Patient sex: M
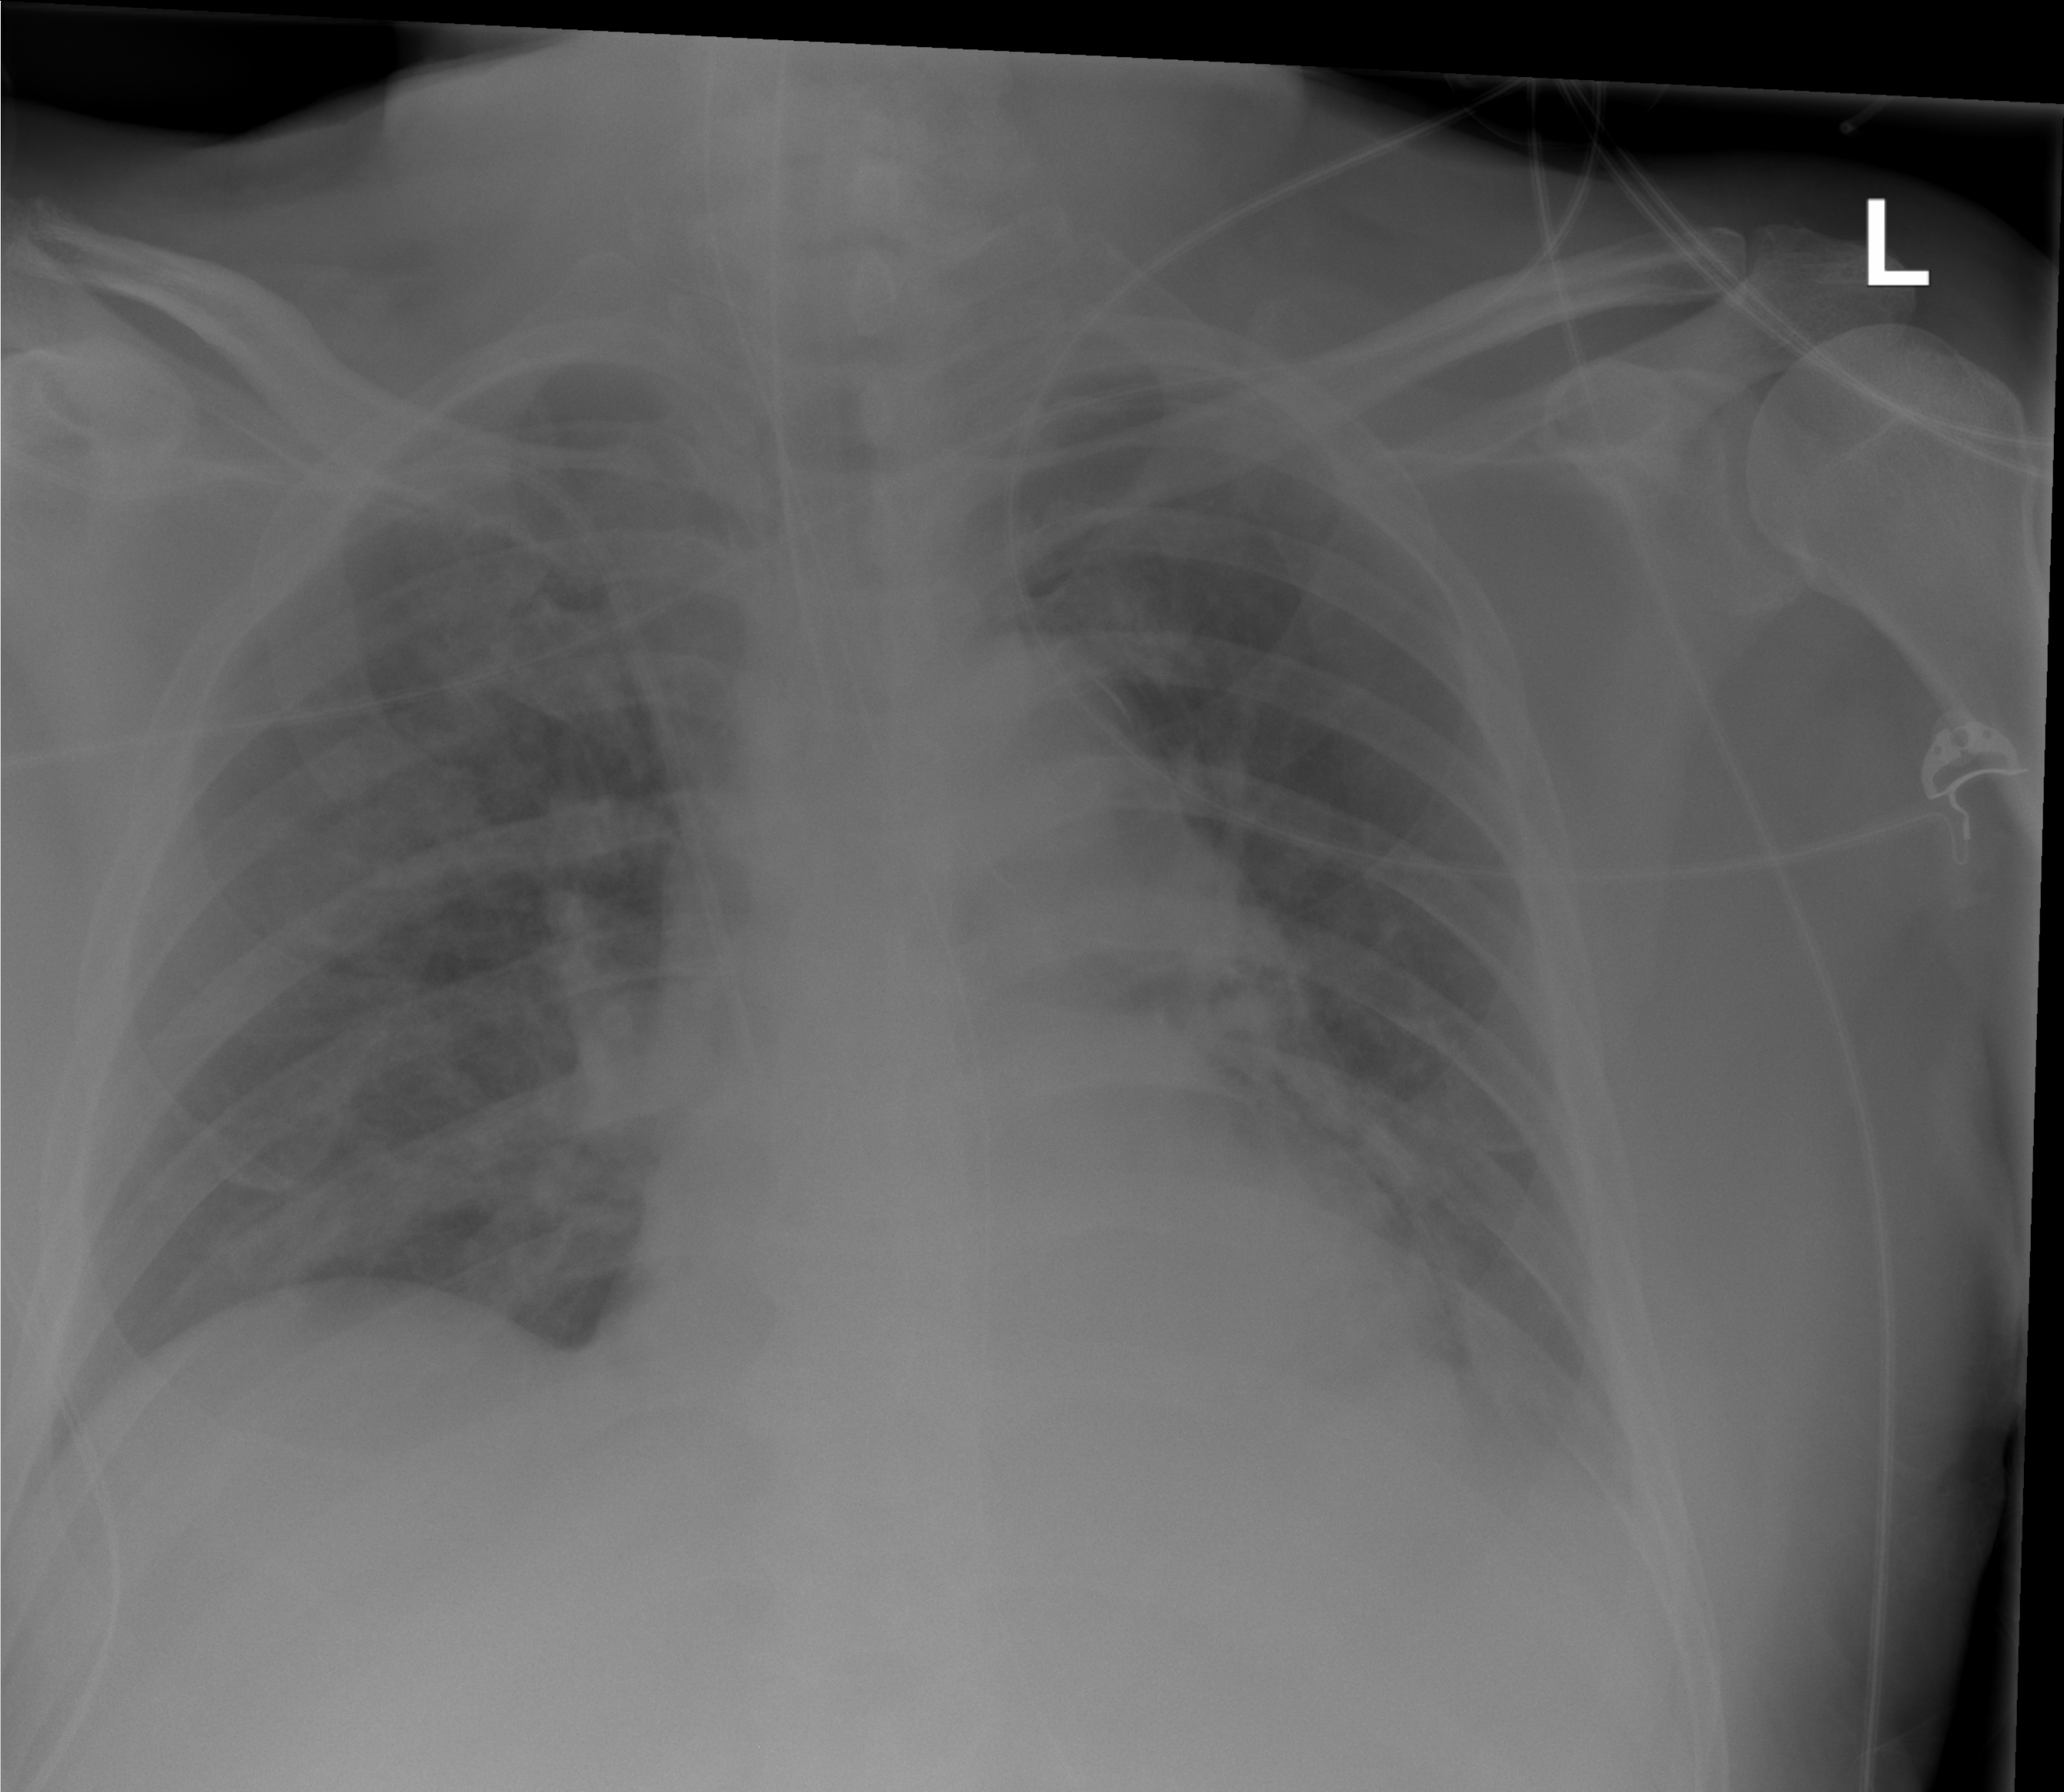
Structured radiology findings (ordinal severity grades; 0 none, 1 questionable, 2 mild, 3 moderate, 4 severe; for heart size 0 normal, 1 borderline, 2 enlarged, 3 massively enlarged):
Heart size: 0
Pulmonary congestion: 1
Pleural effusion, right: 0
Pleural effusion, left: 1
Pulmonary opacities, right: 0
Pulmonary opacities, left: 0
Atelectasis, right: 0
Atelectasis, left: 2